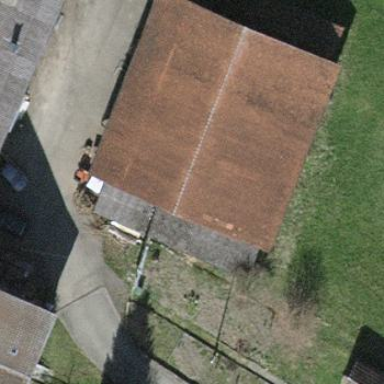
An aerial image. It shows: Farm auxiliary building with gabled roof.